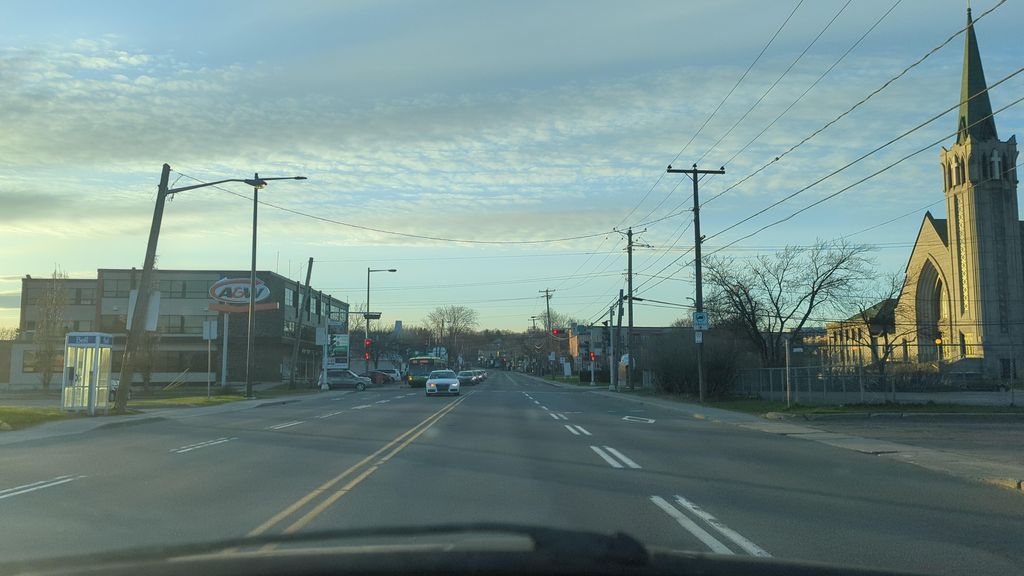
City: quebec_city